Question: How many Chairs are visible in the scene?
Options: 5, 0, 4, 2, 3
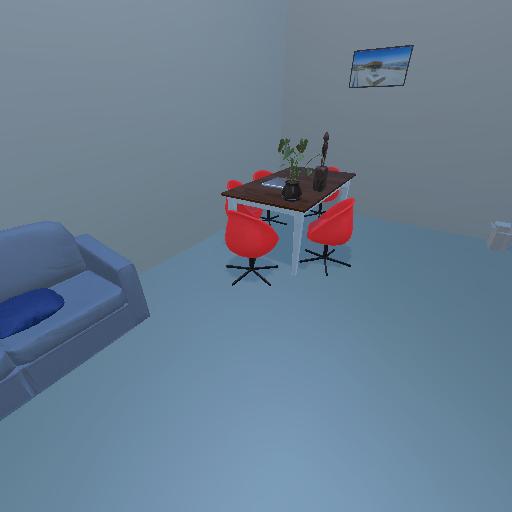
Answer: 5